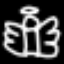
Label: angel